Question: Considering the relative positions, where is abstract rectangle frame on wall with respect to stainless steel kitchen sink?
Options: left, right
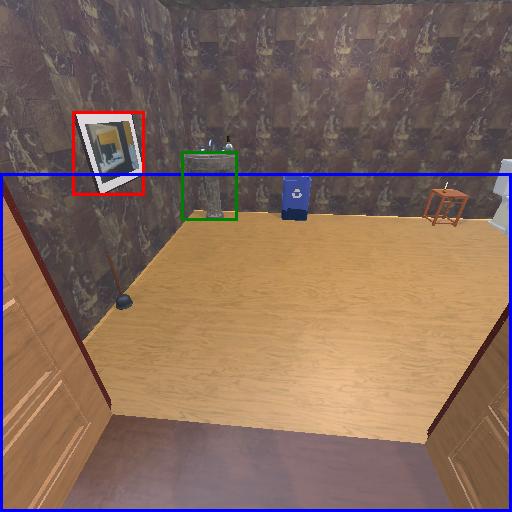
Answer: left